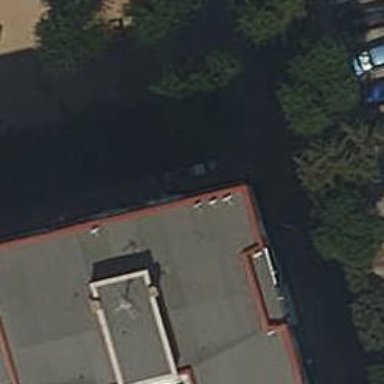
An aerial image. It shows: Café.